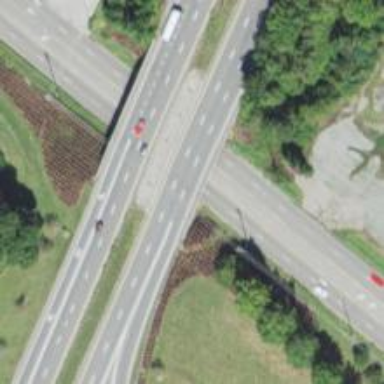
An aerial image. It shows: Motorway.